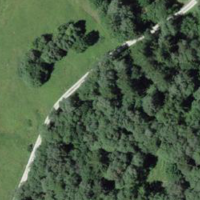
EUNIS habitat code: 43
Species observed at this site:
Astrantia major
Rubus saxatilis